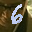
Label: 6